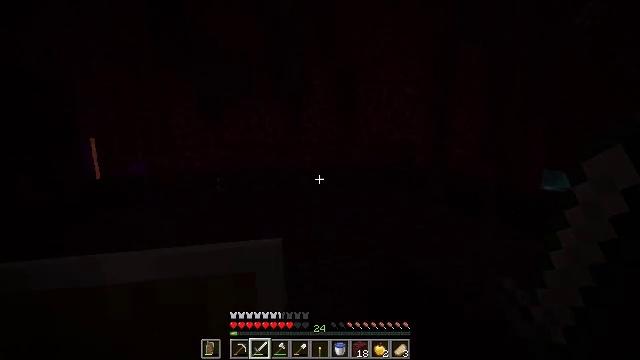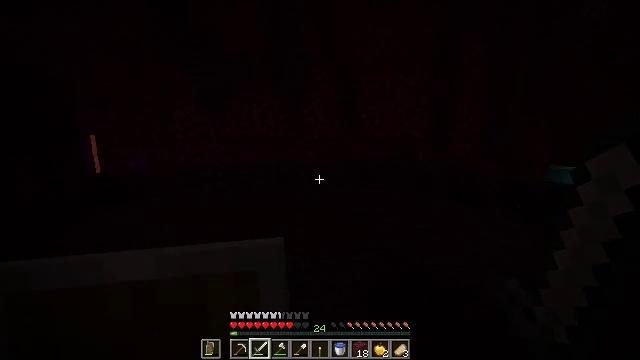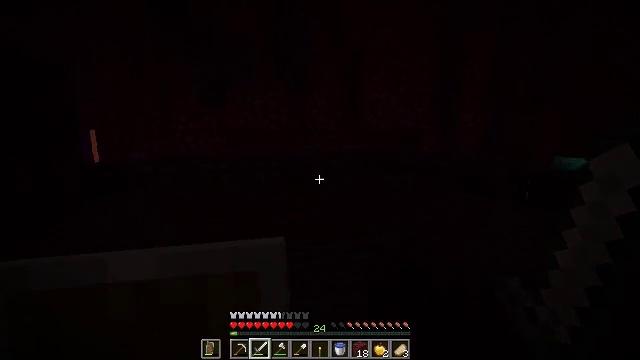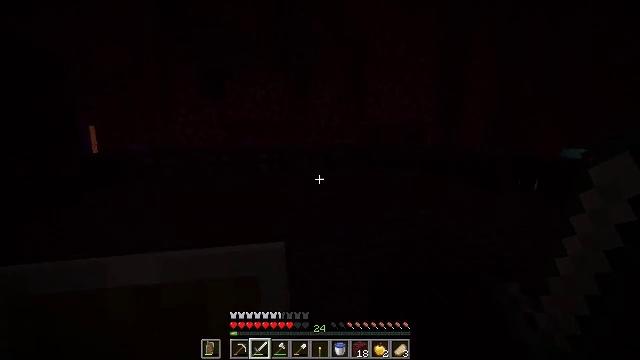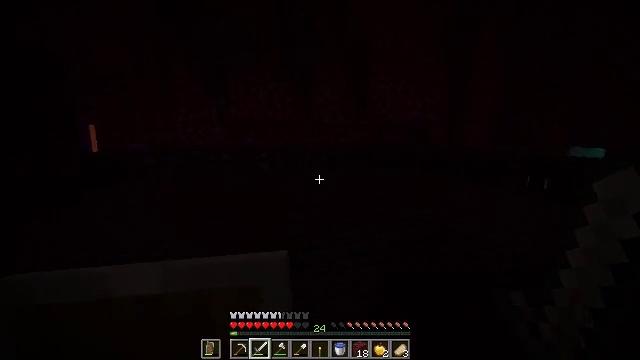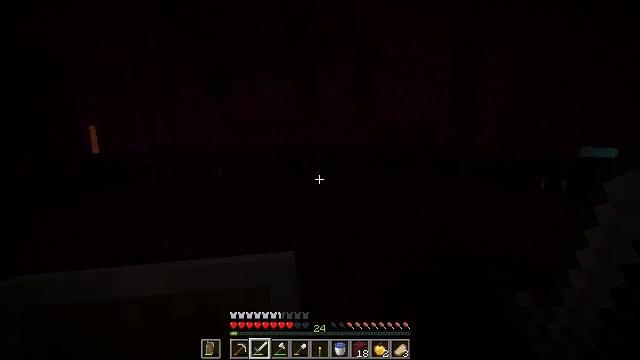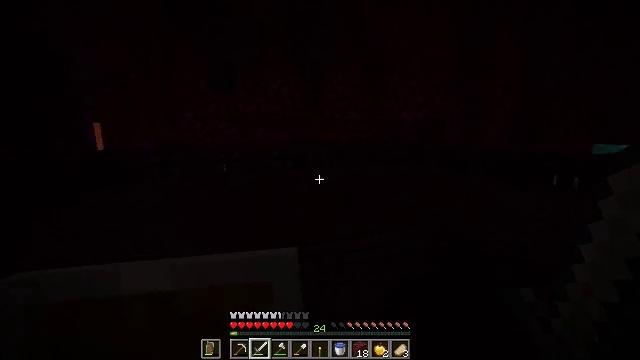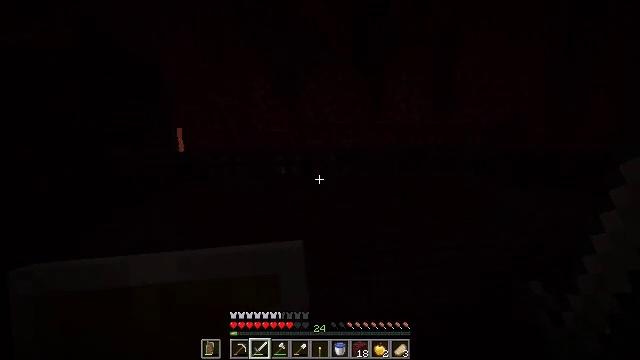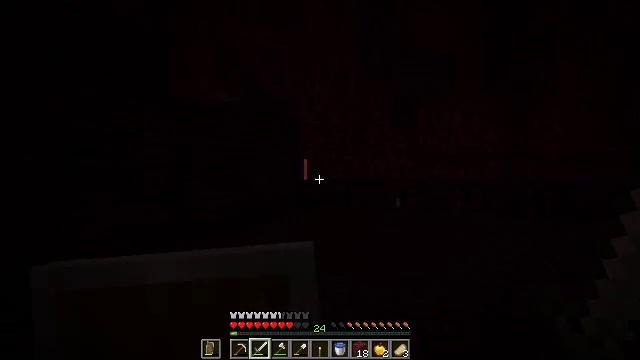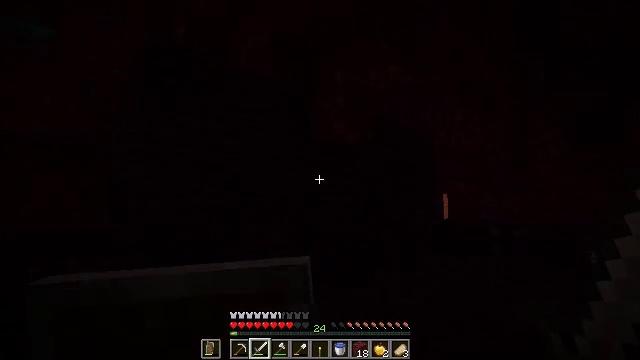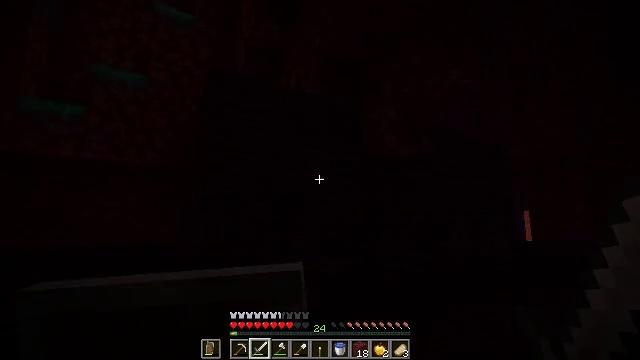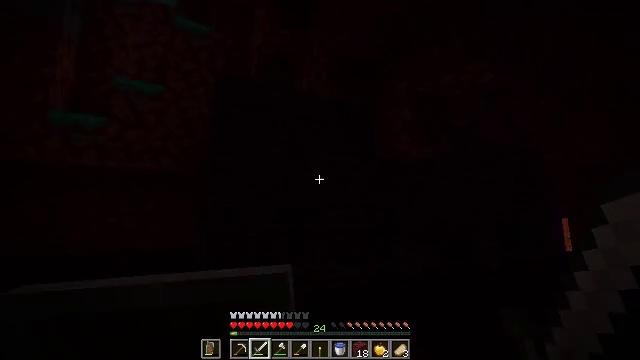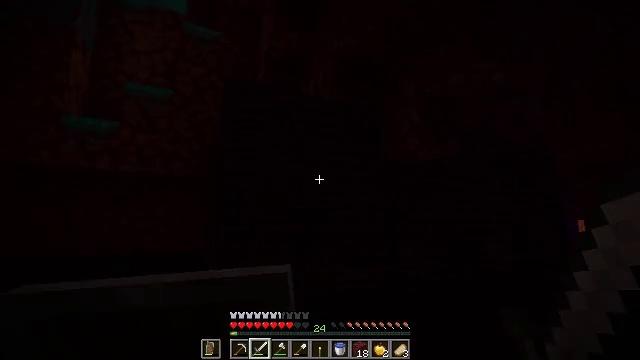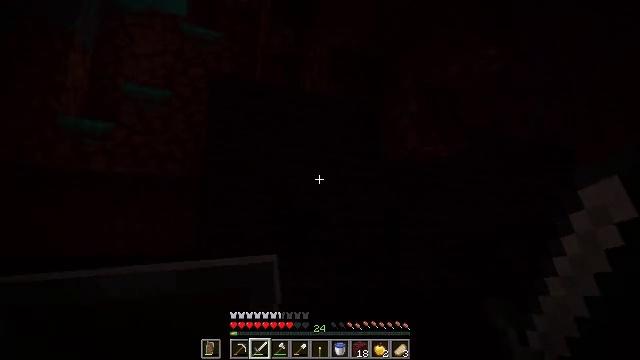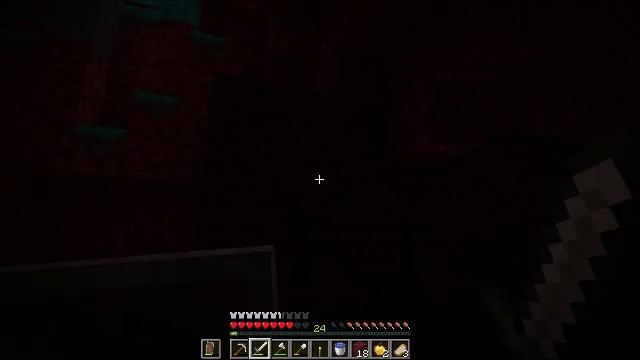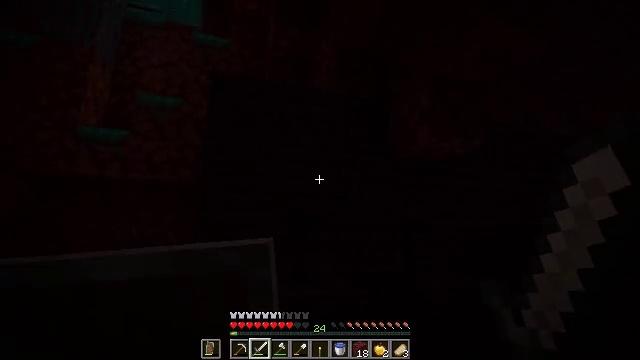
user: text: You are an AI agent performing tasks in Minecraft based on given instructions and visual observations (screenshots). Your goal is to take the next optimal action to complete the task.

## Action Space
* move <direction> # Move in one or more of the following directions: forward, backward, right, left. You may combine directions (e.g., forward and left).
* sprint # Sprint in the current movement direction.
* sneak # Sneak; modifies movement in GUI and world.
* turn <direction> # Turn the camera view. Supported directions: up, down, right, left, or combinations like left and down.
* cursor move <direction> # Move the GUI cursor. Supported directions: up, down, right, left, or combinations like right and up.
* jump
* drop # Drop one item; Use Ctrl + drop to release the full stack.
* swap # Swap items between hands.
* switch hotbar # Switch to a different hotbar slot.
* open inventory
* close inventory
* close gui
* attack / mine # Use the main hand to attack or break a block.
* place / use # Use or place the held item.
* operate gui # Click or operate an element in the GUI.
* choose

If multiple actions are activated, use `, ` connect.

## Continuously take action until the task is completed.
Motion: motion action
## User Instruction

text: Gather some nether bricks.
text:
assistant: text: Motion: move forward
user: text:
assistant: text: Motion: move forward
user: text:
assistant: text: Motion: move forward
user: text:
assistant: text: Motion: move forward and move left
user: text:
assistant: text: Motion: move forward and move left
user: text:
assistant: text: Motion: move forward and move left
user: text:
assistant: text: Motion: move forward, turn left and up
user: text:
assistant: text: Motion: move forward, turn left and up
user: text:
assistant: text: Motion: move forward, turn left and up
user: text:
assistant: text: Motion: move forward and move right, turn left and up
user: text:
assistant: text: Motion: move forward and move right, turn left and up
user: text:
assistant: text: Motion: move forward and move right, turn left
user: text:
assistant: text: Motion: move forward and move right, turn left
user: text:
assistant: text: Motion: move forward and move right, turn left and up
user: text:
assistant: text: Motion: move forward and move right, turn left
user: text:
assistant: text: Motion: move right
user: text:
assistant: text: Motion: move right, turn left
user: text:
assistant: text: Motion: move right, turn left
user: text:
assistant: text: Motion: move right
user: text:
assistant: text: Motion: move right, turn down
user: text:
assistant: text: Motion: move right, turn down
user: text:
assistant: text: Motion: turn left and down
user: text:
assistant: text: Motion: turn left and down
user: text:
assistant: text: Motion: turn left and down
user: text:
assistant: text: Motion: turn down
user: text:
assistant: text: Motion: no_op
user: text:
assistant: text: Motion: no_op
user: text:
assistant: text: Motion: no_op
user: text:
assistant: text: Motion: move forward, turn right
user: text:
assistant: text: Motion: move forward, turn right and up